Field crop: maize
Growth stage: 2
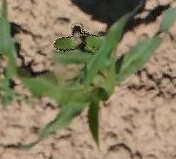
Species: maize